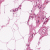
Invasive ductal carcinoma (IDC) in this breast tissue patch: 0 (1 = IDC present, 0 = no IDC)